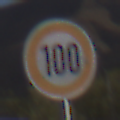
Verkehrszeichen: Geschwindigkeit100
Umgebung: Outdoor, Nature
Tageszeit: MorningAfternoon
Wetter: PartlyCloudy
Licht: Natural
Jahreszeit: NotSpecified
Kontrast: HighContrast